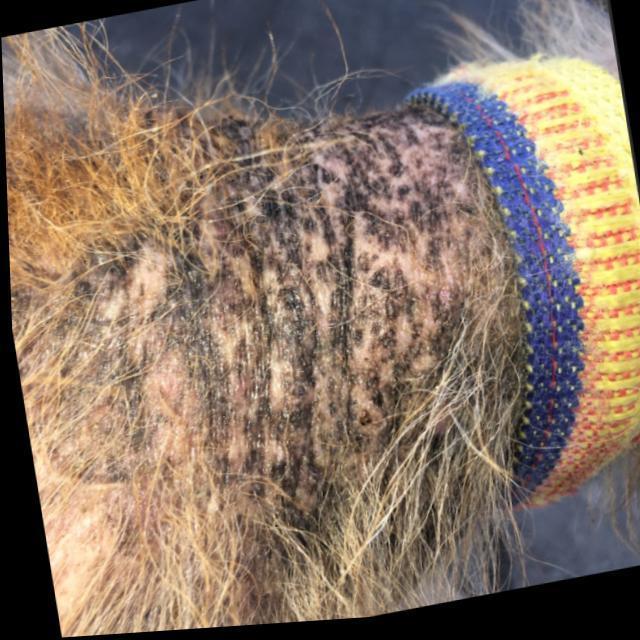
Canine demodicosis (Demodex mange) — caused by Demodex canis mites. Presents with alopecia, follicular papules, pustules, and comedones. Often localized on face and forelimbs.